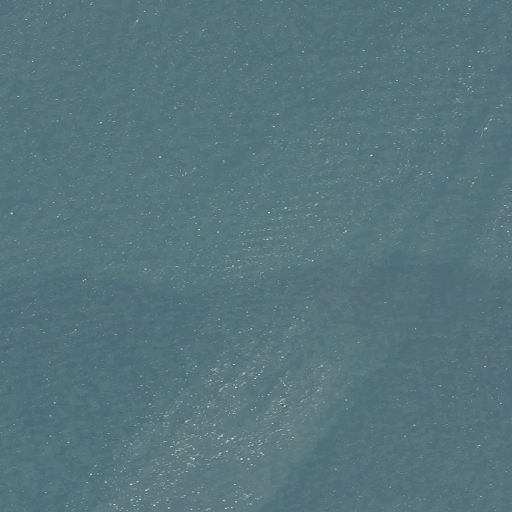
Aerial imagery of bar in Maine named Hanus Ledge containing only open water